Question: I am trying to learn OpenMP, starting with the following simple snippet
'''
#include <stdio.h>
#include <stdlib.h>
int main(void) {
#pragma omp parallel
printf("Hello OpenMP!
");
return 0;
}
'''
Simply compiling from the command line works:
'''
cls ~/Desktop $ gcc -fopenmp HelloOpenMP.c -o HelloOpenMP
cls ~/Desktop $ ./HelloOpenMP
Hello OpenMP!
Hello OpenMP!
'''
However, I'd like to use Eclipse with CDT. I created a new build configuration "OpenMP" and tried to add the '-fopenmp' flag under "Miscellaneous", copying the other settings from the "Debug" build configuration.

The build fails with
'''
14:56:16 **** Incremental Build of configuration OpenMP for project HelloOpenMP ****
make all
Building file: ../src/HelloOpenMP.c
Invoking: GCC C Compiler
gcc -O0 -g3 -Wall -c -fmessage-length=0 -fopenmp -MMD -MP -MF"src/HelloOpenMP.d" -MT"src/HelloOpenMP.d" -o "src/HelloOpenMP.o" "../src/HelloOpenMP.c"
Finished building: ../src/HelloOpenMP.c
Building target: HelloOpenMP
Invoking: MacOS X C Linker
gcc -o "HelloOpenMP" ./src/HelloOpenMP.o
Undefined symbols for architecture x86_64:
"_GOMP_parallel_end", referenced from:
_main in HelloOpenMP.o
"_GOMP_parallel_start", referenced from:
_main in HelloOpenMP.o
ld: symbol(s) not found for architecture x86_64
collect2: ld returned 1 exit status
make: *** [HelloOpenMP] Error 1
'''
So I guess this was not the right place to add the -fopenmp compiler option? What configuration should I use to build with OpenMP?
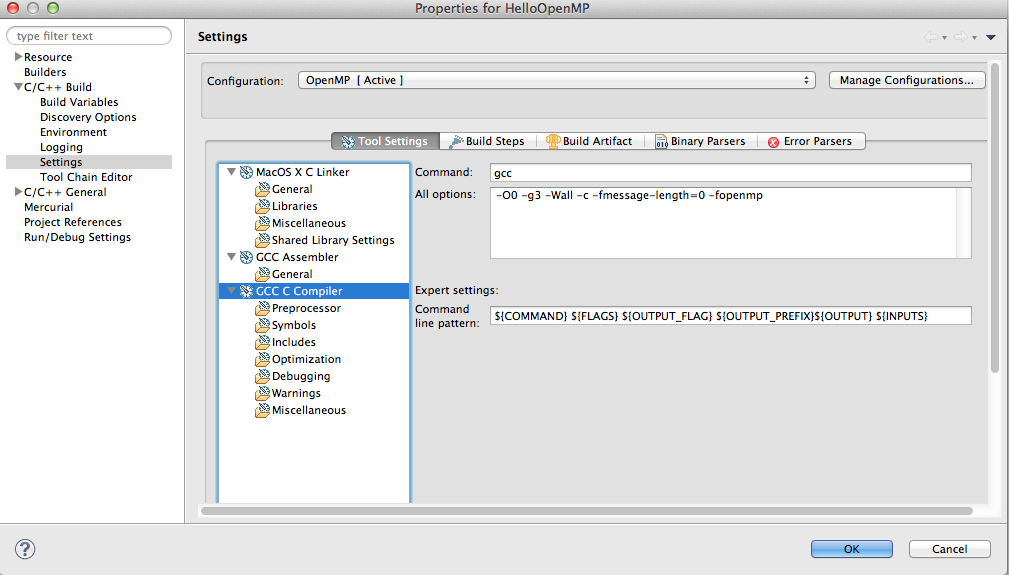
Answer: Add '-fopenmp' flag to the linker section as well.